Field crop: maize
Growth stage: 1
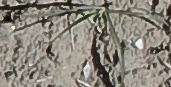
Species: sorghum